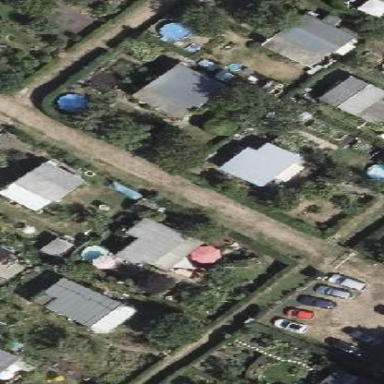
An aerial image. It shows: Plot in the allotments.